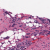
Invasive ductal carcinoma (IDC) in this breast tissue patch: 0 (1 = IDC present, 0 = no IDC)